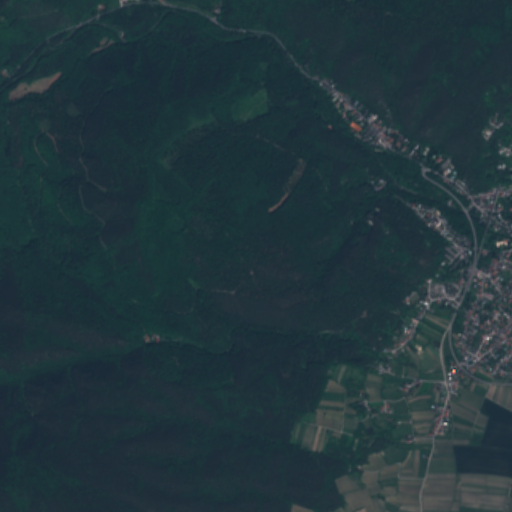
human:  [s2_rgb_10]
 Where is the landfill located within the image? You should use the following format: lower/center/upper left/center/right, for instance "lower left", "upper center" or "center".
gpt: The landfill is located in the lower right of the image.
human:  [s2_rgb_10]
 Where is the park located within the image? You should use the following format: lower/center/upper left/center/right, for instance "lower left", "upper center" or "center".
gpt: The park is located in the upper right of the image.
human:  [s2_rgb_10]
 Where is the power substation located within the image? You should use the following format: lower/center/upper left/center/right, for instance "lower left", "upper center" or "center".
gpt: The power substation is located in the upper left of the image.
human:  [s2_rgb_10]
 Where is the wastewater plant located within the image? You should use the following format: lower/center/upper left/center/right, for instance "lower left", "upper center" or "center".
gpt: The wastewater plant is located in the upper left of the image.
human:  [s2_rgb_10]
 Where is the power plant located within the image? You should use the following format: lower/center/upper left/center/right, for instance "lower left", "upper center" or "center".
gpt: There is no power plant in the image.